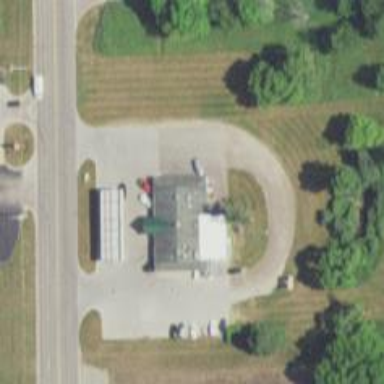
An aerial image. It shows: Convenience shop.